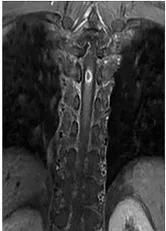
Coronal.
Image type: radiology (mri)